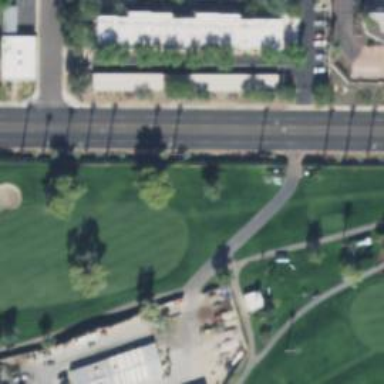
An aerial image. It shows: Service road designated as golf cart path.